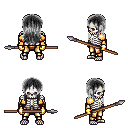
a pixel art fantasy rpg character, male body template, skeleton, gold arm armor, gold greaves, gray unkempt hairstyle, gold gloves, spear, four views (front, back, left, right), 2x2 character sprite sheet, small pixel art, hard edges, no anti-aliasing